Field crop: maize
Growth stage: 2
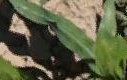
Species: maize